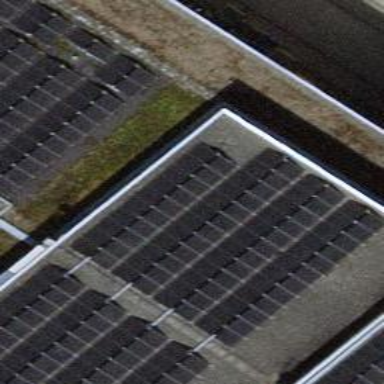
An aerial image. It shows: Solar power generator utilizing photovoltaic technology with solar photovoltaic panels.